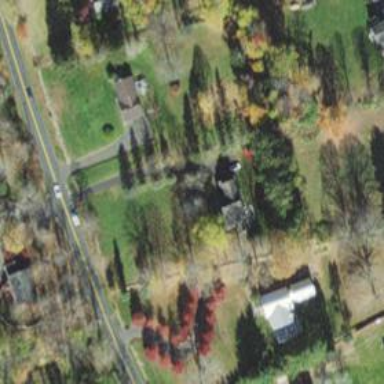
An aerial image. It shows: Driveway.